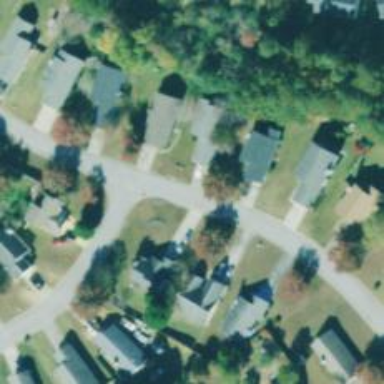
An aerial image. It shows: Residential road.